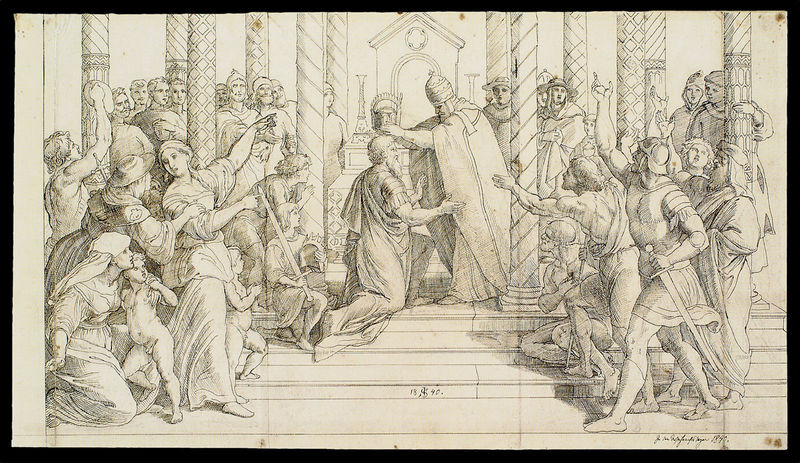
Titel: Krönung Karls des Großen
Künstler: Julius Schnorr von Carolsfeld
Institution: Privatbesitz
Schlagwörter: weiß, frauen, menschen, männer, schwarz, skizze, säulen, zeichnung, gesten, signatur, kirche, publikum, kinder, papier, treppe, kaiser, könig, papst, soldaten, stufen, zeigen, dom, stich, schwert, helm, entwurf, ritter, rüstung, altar, kathedrale, portal, krönung, heilige, weihe, knappe, papoer, jrönung